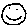
Label: smiley face